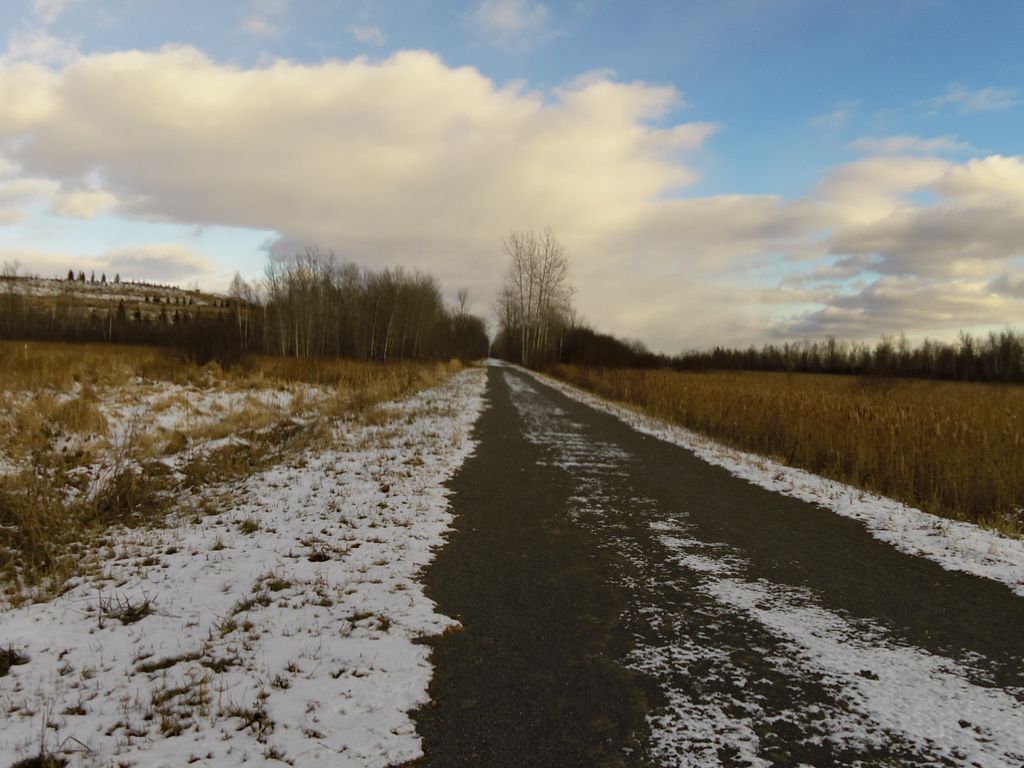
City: ottawa-gatineau